Question: In my app, the bitmap is drawn as if the color is some lower quality type. If i load up the background image using the gallery app, it loads just fine and does not look like it's super low quality. The code i am using to load and draw my images is simple:
'''
//Code for initializing the Bitmap
Bitmap bitmap = Bitmap.createScaledBitmap(BitmapFactory.decodeResource(getResources(), R.drawable.none), (int) (canvas.getWidth() * compression), (int) (canvas.getHeight() * compression), true);
//...
//Code for drawing this Bitmap
canvas.drawBitmap(bitmap, null, new RectF(0, 0, canvas.getWidth(), canvas.getHeight()), null);
'''
If nothing in the code tells you what is wrong, i made an image comparing what the image actually looks like on a computer or other image viewer, and what it looks like in the app.

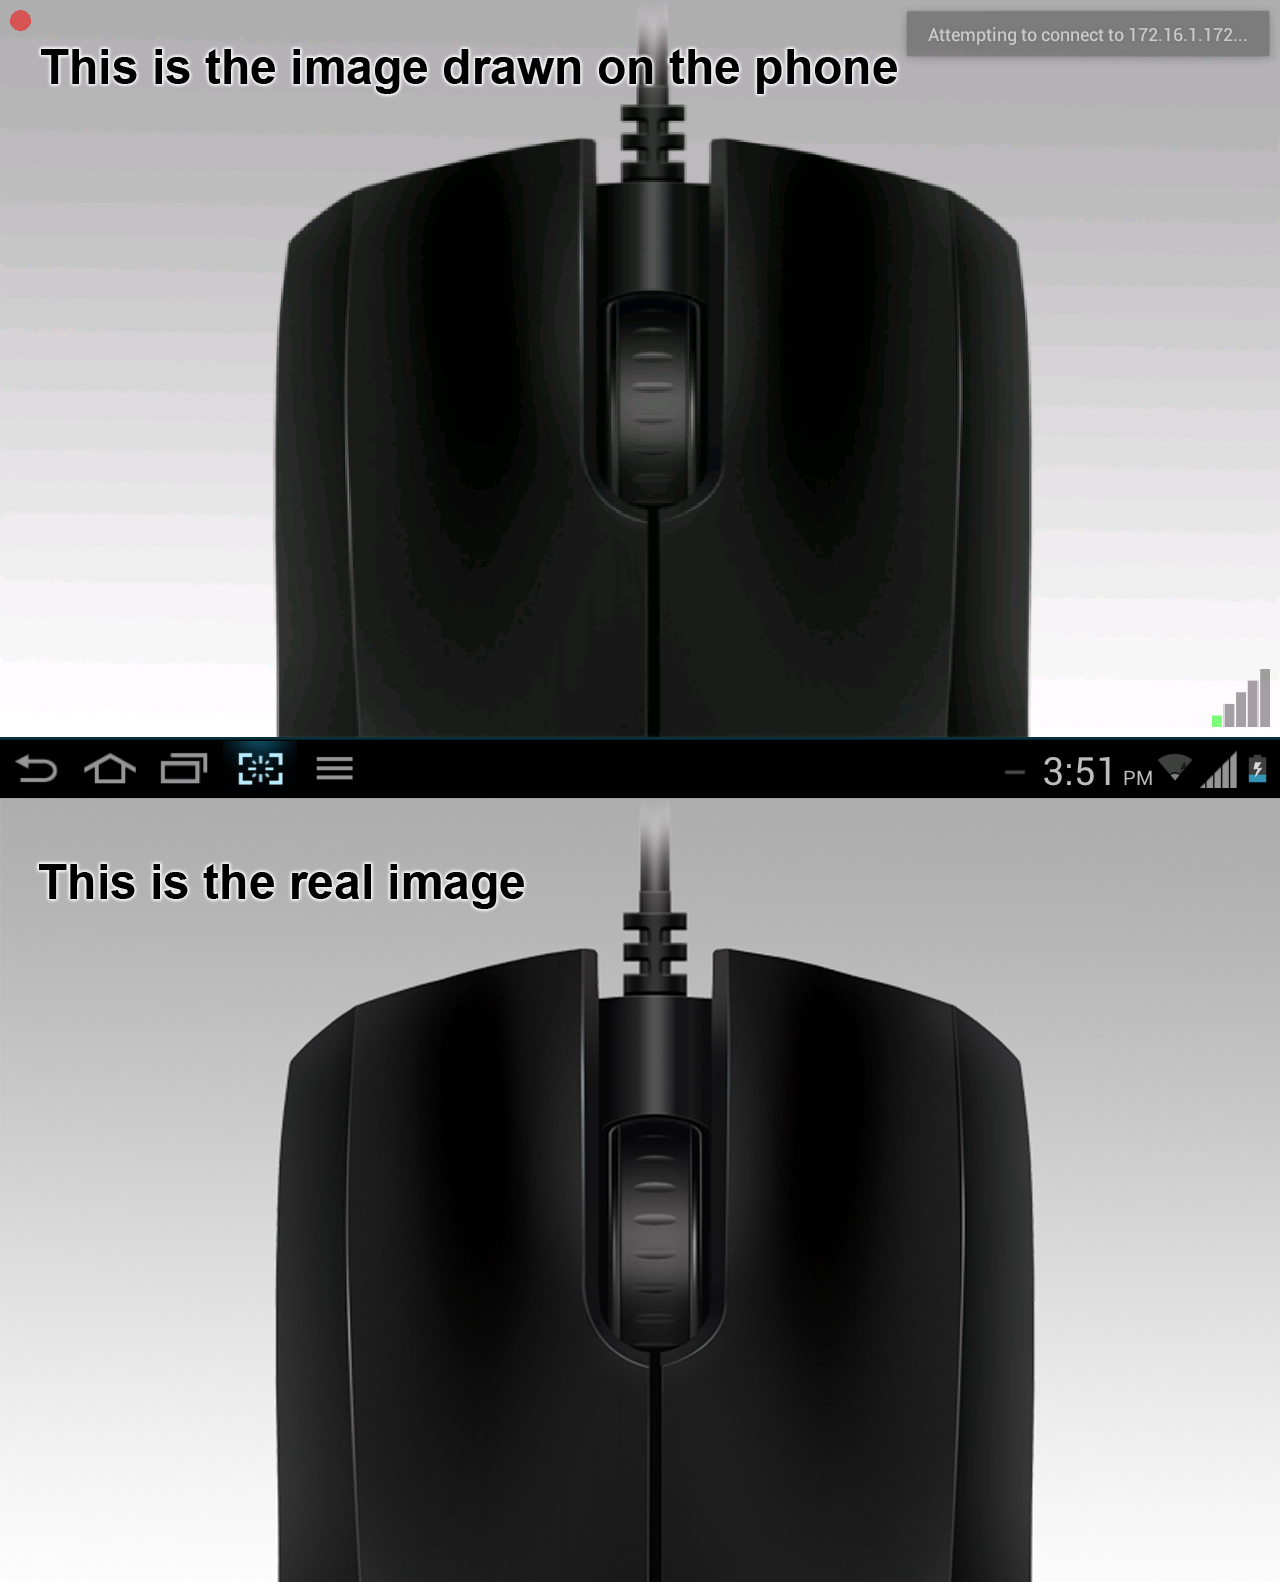
Answer: question is somewhat similar to <URL>
try disabling scaling, resize in an offscreen bitmap and make sure that Bitmap is 32 bits (ARGB888):
'''
Options options = new BitmapFactory.Options();
options.inScaled = false;
options.inDither = false;
options.inPreferredConfig = Bitmap.Config.ARGB_8888;
Bitmap source = BitmapFactory.decodeResource(a.getResources(), path, options);
'''
another good and complete answer about image scaling/processing can be found at <URL>